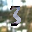
Label: 3